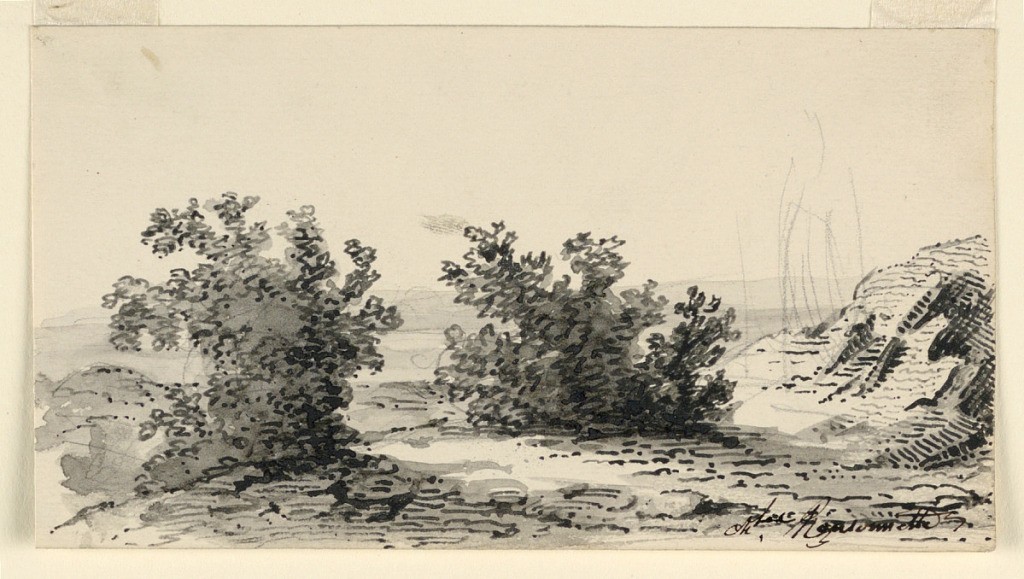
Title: Landscape with Mound and Greenery
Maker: Charles Nicolas Ransonnette, French, 1793 - 1877
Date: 1793–1877
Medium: Pen and ink, brush and watercolor on paper
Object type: Drawing
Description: Landscape with mount and greenery.